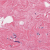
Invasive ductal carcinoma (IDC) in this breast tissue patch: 0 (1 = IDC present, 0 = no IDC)